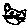
Label: cat